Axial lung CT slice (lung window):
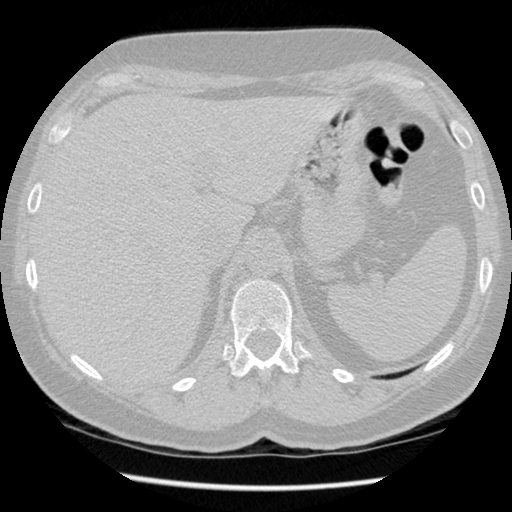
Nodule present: no